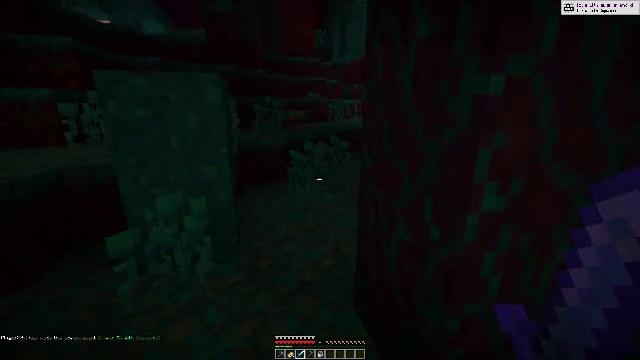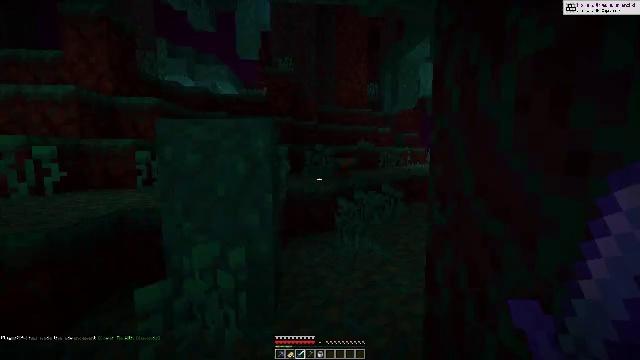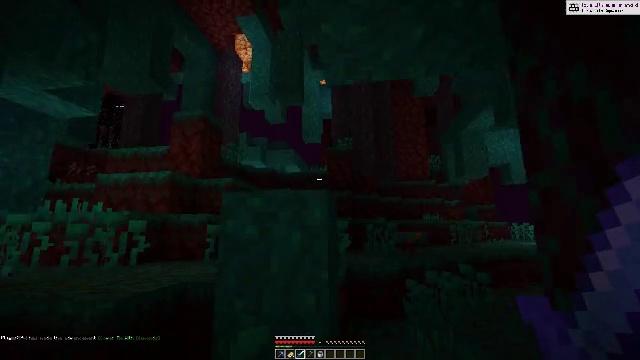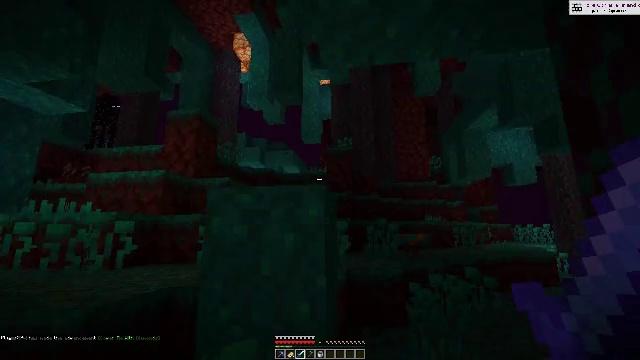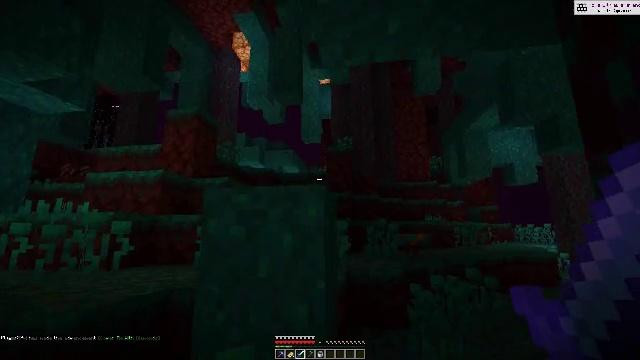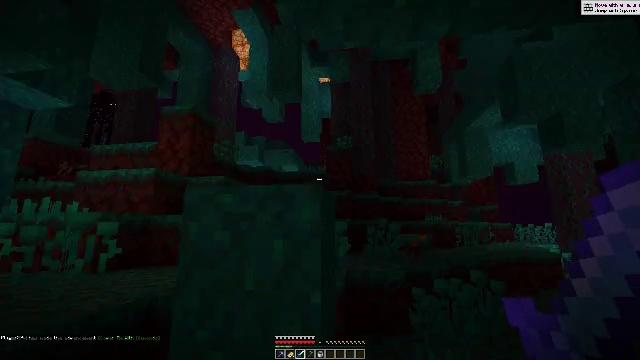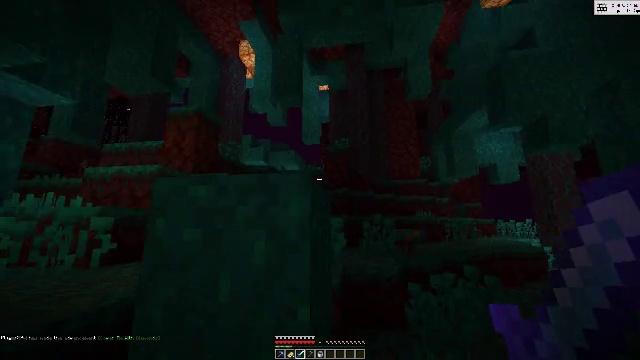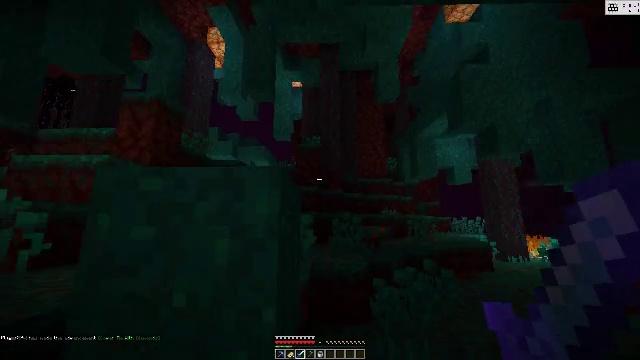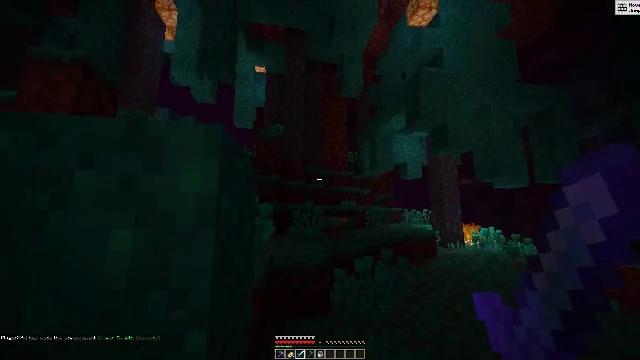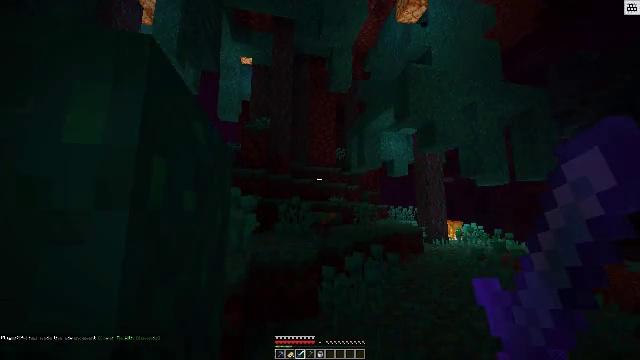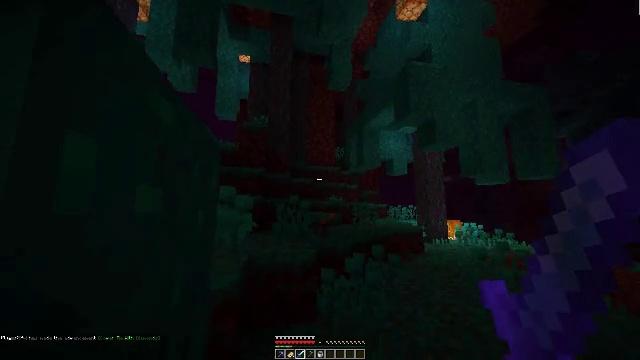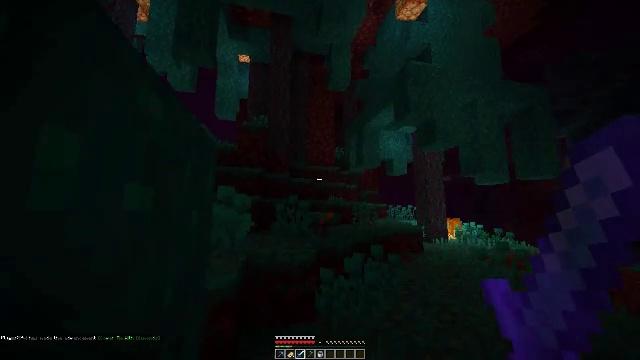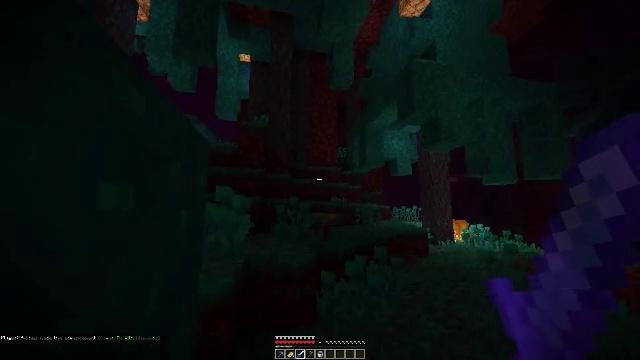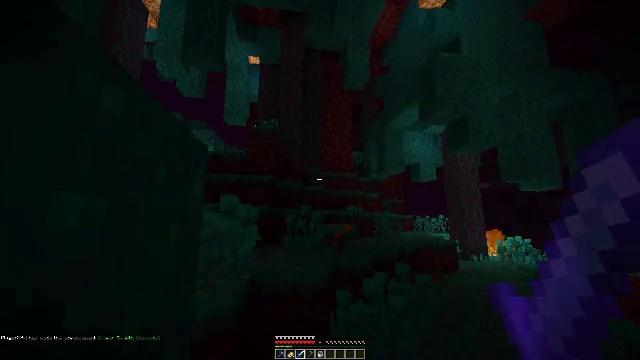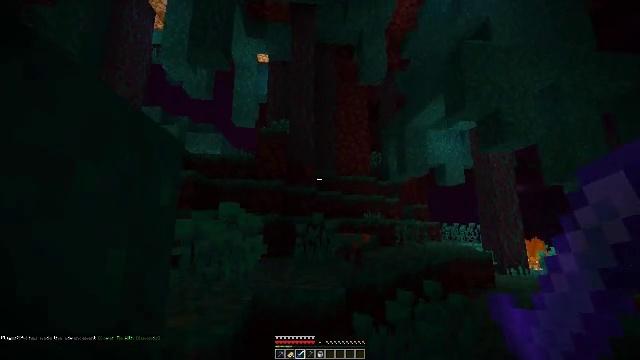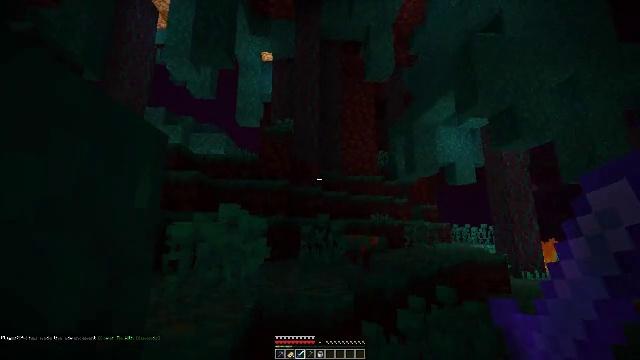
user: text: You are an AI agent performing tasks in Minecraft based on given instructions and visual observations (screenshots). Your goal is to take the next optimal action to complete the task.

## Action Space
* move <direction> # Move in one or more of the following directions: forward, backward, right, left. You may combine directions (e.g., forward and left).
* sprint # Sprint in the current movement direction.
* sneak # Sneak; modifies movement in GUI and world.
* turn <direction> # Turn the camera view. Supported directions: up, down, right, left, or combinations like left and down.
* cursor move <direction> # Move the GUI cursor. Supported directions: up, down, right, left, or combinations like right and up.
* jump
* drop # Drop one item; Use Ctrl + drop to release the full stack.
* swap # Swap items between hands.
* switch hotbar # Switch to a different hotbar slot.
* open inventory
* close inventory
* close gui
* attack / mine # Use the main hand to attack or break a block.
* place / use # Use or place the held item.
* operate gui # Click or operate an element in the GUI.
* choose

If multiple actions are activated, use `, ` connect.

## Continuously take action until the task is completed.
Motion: motion action
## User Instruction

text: Mine warped roots from the ground.
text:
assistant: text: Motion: move forward, turn left and up
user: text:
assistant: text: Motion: move forward, turn left and up
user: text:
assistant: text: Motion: move forward
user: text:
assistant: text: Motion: move forward, sprint
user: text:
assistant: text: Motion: move forward, sprint
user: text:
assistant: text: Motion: move forward, sprint
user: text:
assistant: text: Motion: move forward, sprint, turn right
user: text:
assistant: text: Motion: move forward, turn right and down
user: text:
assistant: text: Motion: move forward, turn right
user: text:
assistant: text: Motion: move forward
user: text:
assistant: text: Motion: move forward
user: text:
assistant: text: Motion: move forward
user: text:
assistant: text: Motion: move forward, turn left and up
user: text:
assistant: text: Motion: move forward, turn left and up
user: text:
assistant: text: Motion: move forward, turn left
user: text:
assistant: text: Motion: move forward, turn left
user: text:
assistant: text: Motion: move forward, turn left
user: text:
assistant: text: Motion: move forward, turn left
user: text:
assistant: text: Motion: move forward, turn left
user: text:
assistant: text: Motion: move forward, jump
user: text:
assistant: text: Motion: move forward, jump
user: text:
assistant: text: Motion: move forward, jump
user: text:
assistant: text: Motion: move forward, jump
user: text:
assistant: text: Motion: move forward, jump
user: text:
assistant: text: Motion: move forward
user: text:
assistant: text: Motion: move forward
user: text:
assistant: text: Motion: move forward
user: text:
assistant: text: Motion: move forward
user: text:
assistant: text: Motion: move forward, turn right and down
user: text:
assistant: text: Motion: move forward, turn right and down